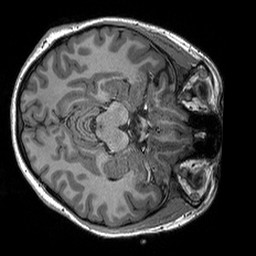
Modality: T1w
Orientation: axial
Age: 20
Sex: female
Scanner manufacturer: siemens
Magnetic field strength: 3 T
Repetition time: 2.3 s
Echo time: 0.00298 s